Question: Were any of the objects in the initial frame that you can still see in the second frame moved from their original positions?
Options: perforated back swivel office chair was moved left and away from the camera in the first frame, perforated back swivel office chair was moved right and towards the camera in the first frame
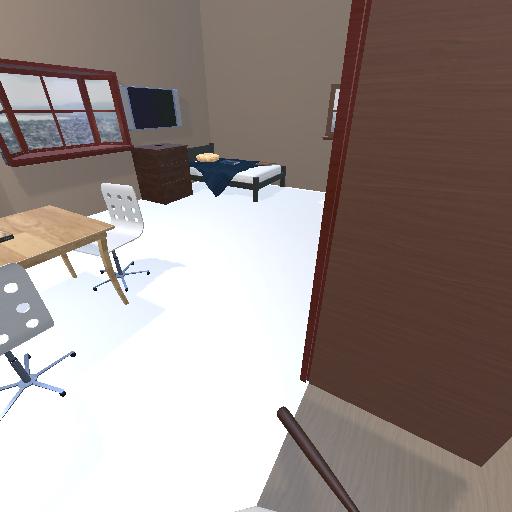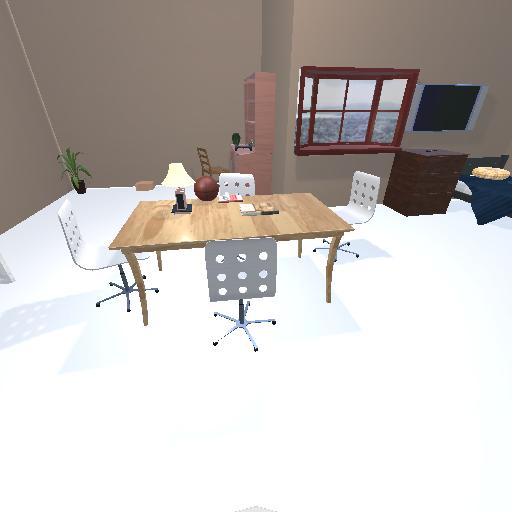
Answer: perforated back swivel office chair was moved left and away from the camera in the first frame